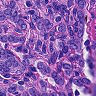
Metastatic tissue present: yes